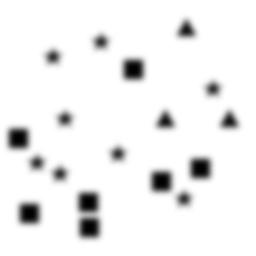
Squares: 7
Triangles: 3
Stars: 8
Total shapes: 18